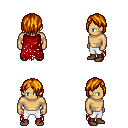
a pixel art fantasy rpg character, male body template, human, tanned skin, red tattered cape, white pants, dark blonde bangs hairstyle, brown shoes, four views (front, back, left, right), 2x2 character sprite sheet, small pixel art, hard edges, no anti-aliasing